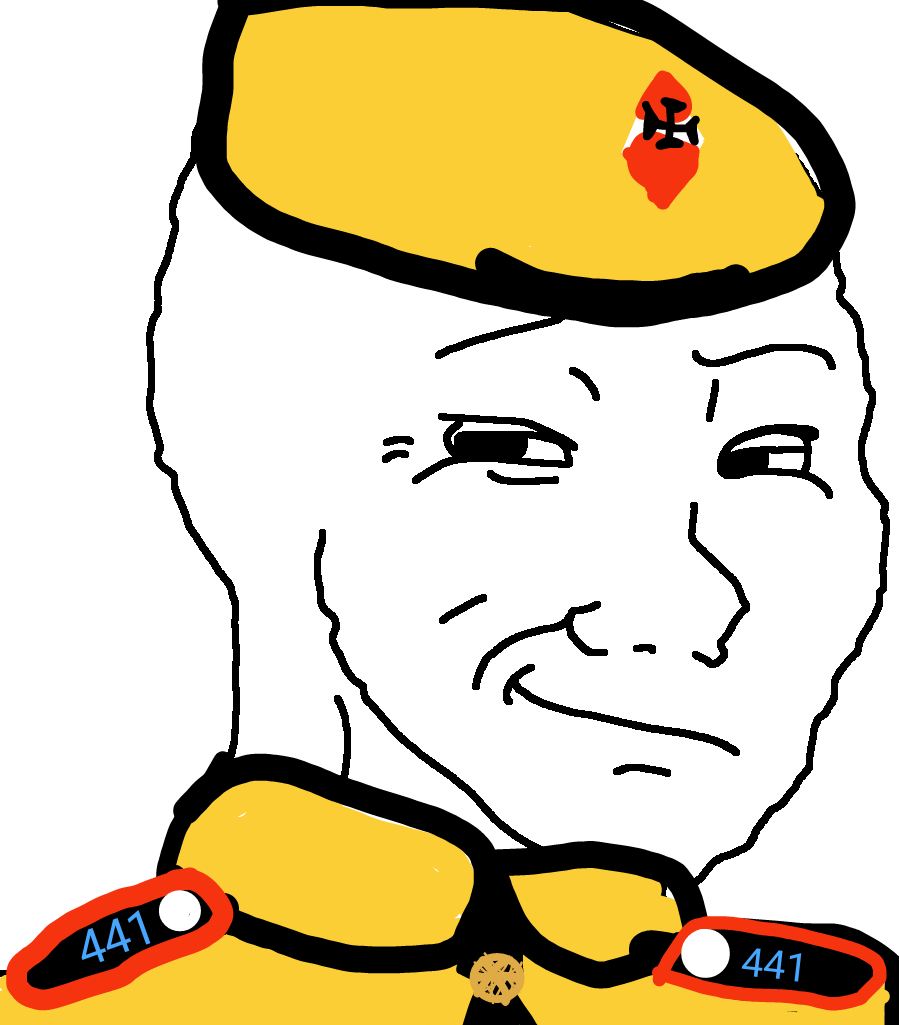
Label: 5_Smugjak